Question: I have a workspace with several projects connected to svn repositories via subclipse plugin. During a system restart, it seems eclipse was forcedly closed, and now I have restarted it, it seems the references to svn are lost. They are not disconnected, as there're interrogation signs as if every file was recently added, and .svn folders are still there. Also, the brackets that usually show the path in the repository are empty.

I could checkout the projects again and manually copy my last changes, but that's really annoying as there are about 10 projects.
Anyone experienced a similar issue and found a quick solution?
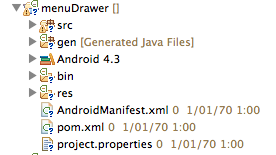
Answer: It happened again today, and I fixed it by doing a 'Team->Refresh/Cleanup' on the project. Can't believe I didn't try this before!